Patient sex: M
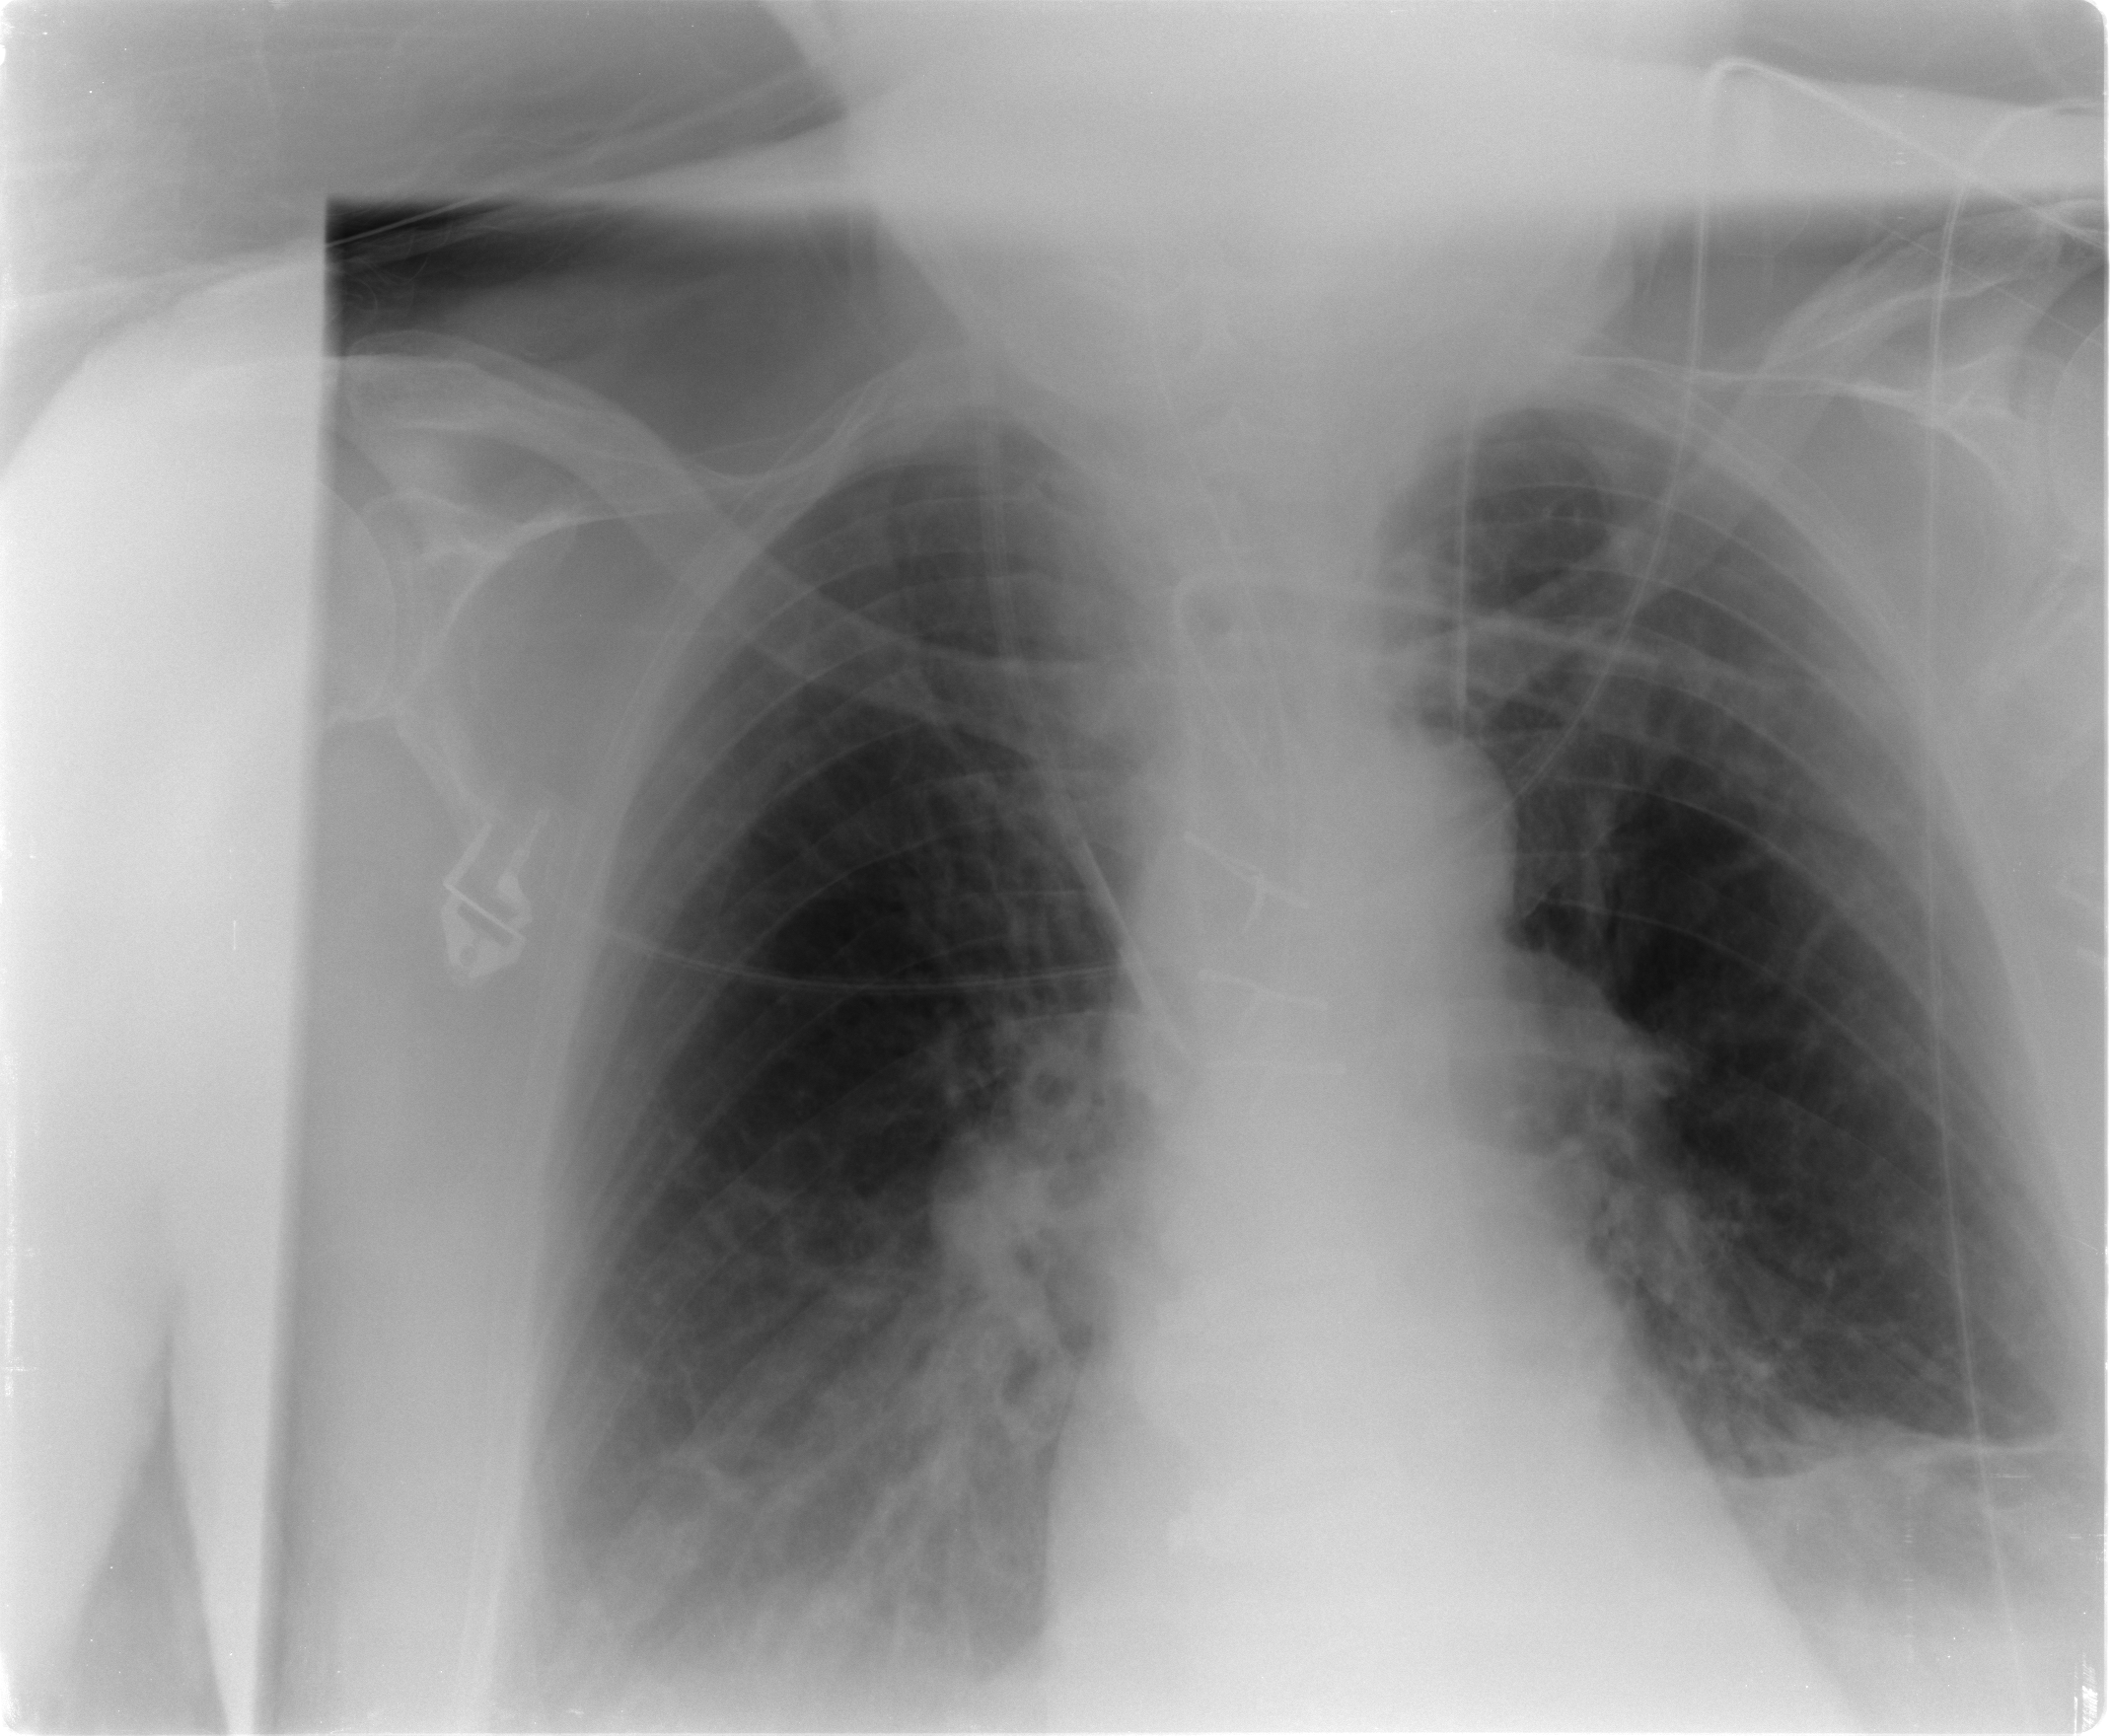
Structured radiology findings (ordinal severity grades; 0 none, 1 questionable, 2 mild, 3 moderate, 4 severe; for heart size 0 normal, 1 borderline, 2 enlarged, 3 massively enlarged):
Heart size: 1
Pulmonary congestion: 2
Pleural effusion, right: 0
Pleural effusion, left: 2
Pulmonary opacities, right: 0
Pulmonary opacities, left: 0
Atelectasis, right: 2
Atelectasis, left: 2